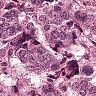
Metastatic tissue present: yes